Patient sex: F
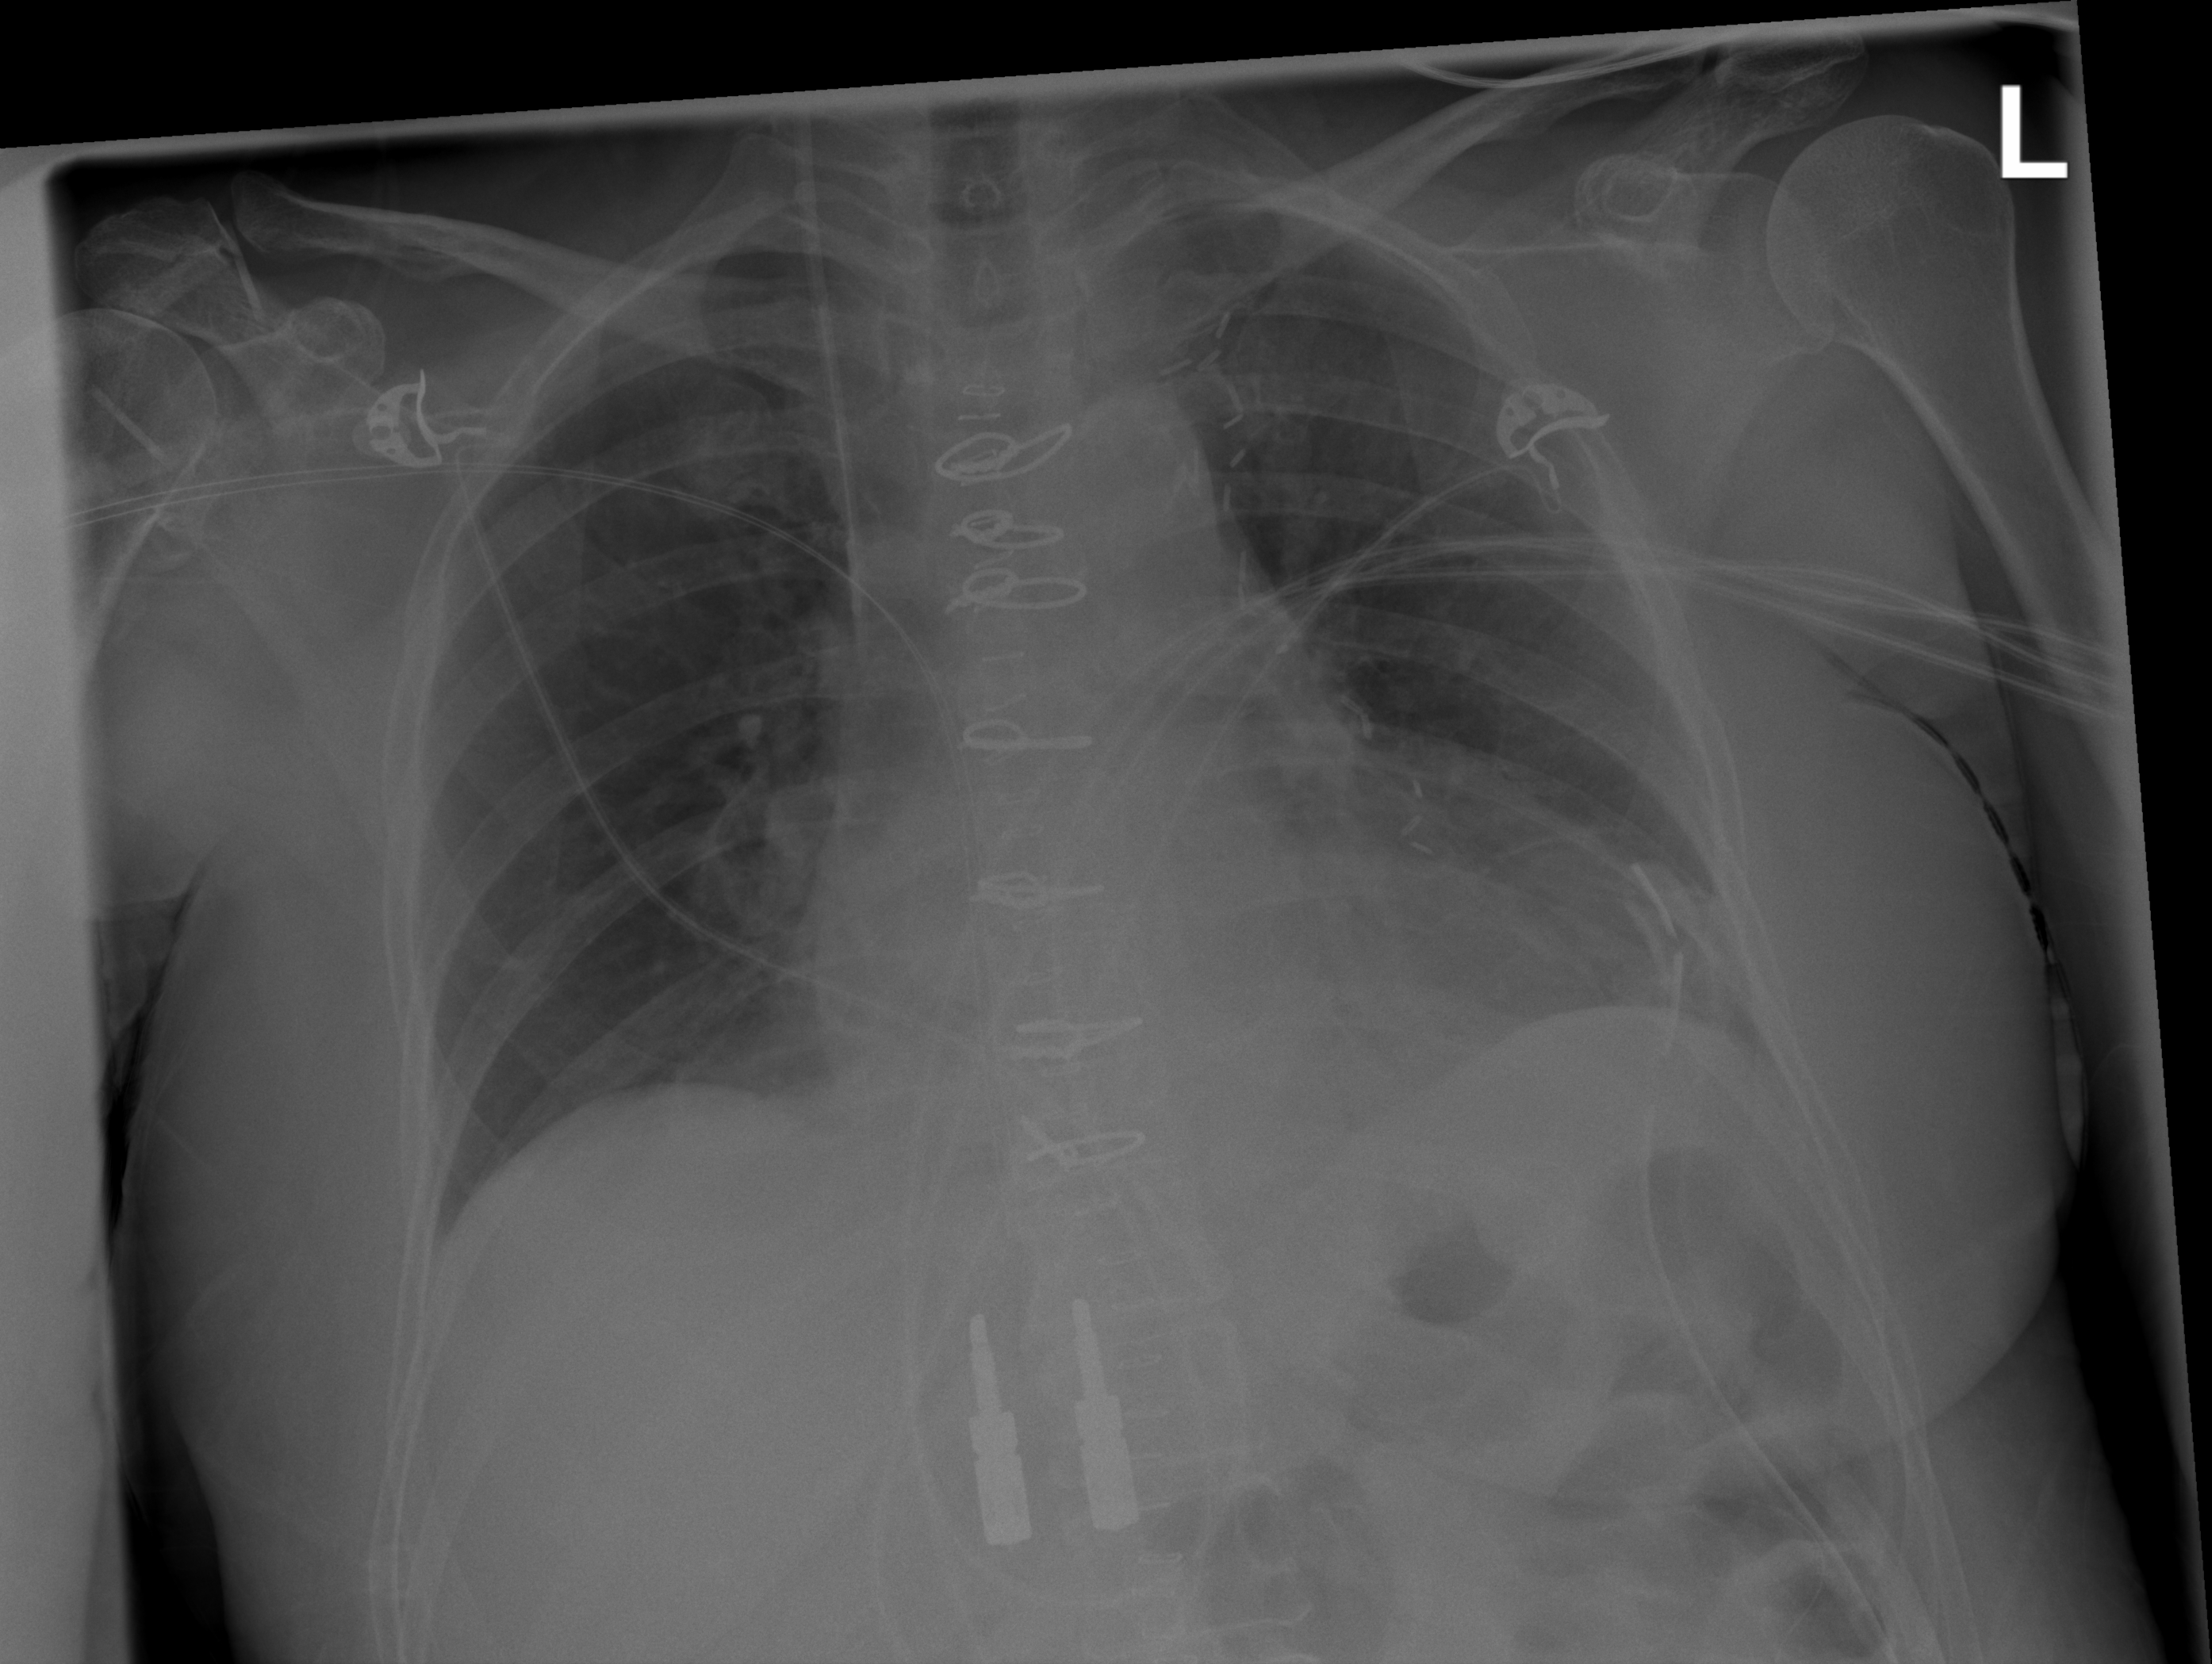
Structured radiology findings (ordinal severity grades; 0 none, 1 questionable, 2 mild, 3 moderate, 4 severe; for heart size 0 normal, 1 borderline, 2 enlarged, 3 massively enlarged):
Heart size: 1
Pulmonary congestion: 0
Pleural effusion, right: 0
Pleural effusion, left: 0
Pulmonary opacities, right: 0
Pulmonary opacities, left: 0
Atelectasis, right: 0
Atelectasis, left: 2